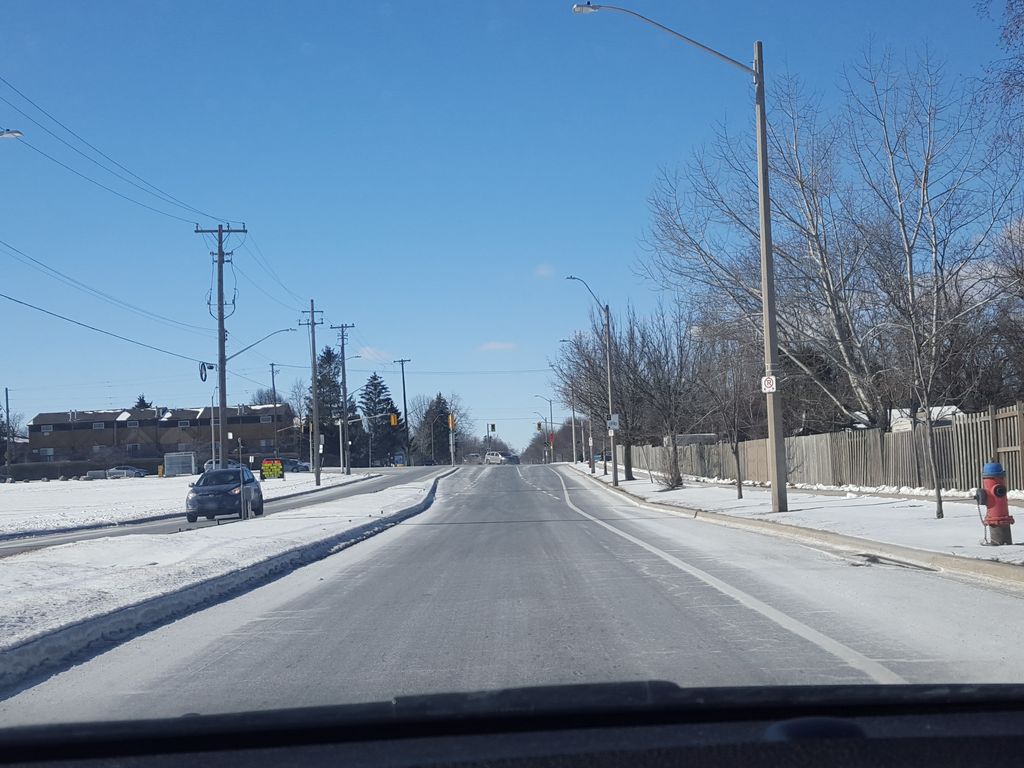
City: hamilton